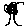
Label: tree